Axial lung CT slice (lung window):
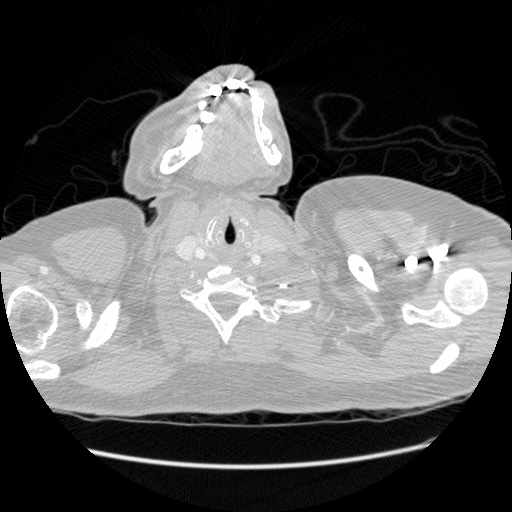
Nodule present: no